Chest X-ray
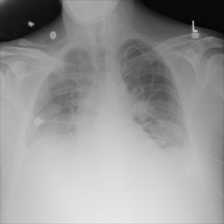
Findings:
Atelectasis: negative
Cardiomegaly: negative
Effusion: negative
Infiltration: negative
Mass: negative
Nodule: negative
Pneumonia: negative
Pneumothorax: negative
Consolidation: negative
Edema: negative
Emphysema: negative
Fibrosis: negative
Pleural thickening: negative
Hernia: negative